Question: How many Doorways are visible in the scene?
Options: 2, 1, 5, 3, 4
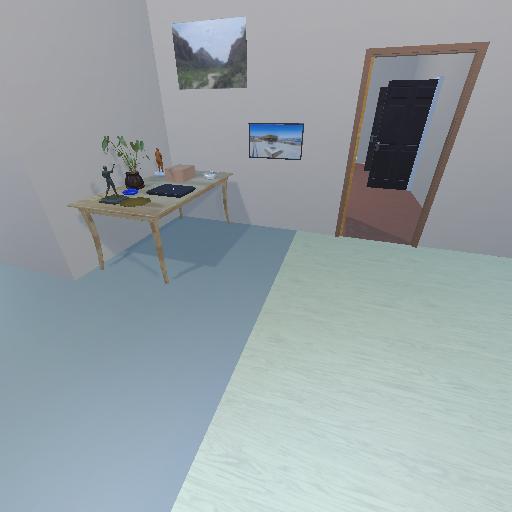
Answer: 2